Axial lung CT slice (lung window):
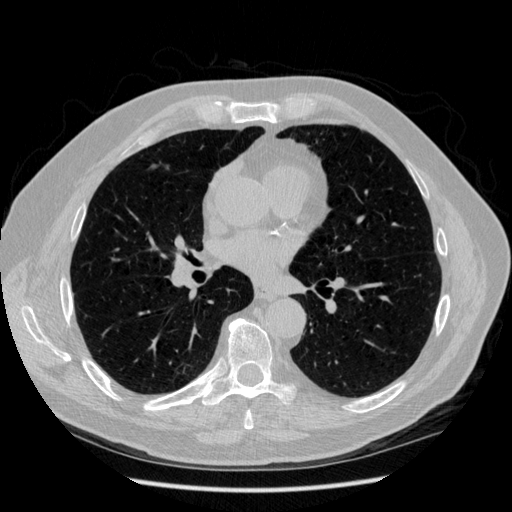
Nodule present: yes
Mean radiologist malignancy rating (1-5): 2.5